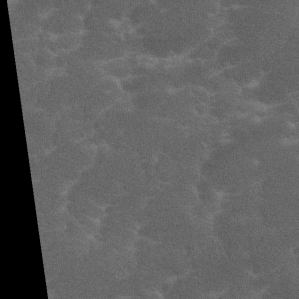
Label: non_frost